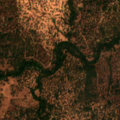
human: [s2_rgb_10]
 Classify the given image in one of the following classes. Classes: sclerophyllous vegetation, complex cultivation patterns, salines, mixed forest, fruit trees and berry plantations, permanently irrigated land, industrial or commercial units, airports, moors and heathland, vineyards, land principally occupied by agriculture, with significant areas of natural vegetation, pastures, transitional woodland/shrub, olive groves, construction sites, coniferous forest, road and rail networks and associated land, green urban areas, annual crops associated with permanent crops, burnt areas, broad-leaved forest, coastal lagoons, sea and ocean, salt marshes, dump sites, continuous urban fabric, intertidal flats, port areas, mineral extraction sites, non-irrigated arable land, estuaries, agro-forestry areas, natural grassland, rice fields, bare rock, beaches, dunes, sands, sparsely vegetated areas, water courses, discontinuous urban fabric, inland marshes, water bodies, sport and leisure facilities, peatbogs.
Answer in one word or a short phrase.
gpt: olive groves, agro-forestry areas